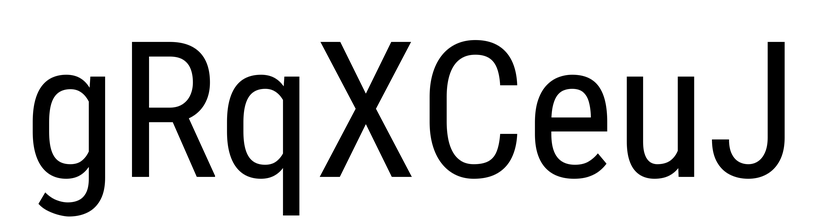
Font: Roboto_Condensed_Regular